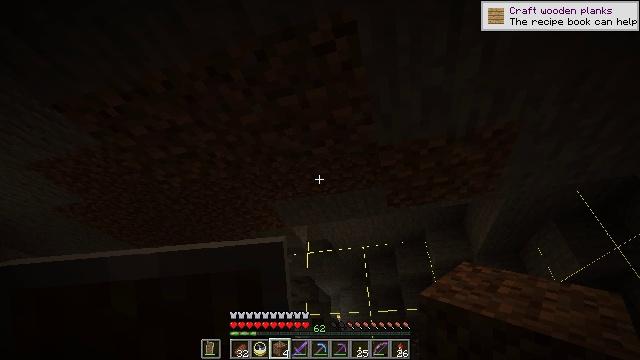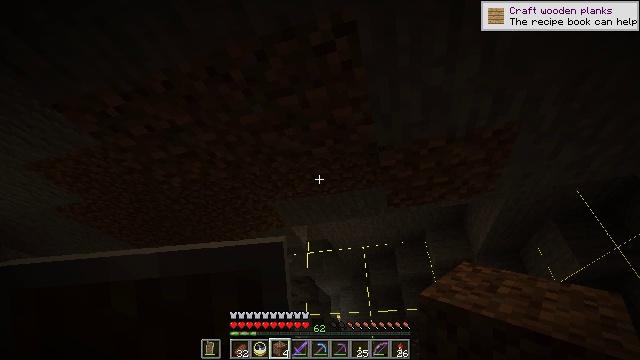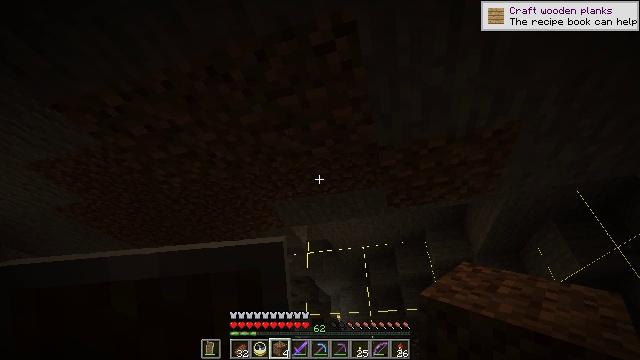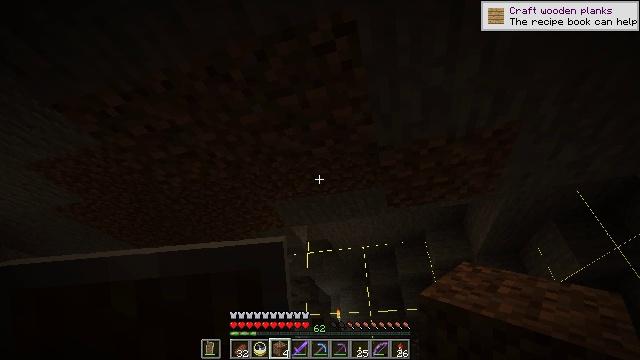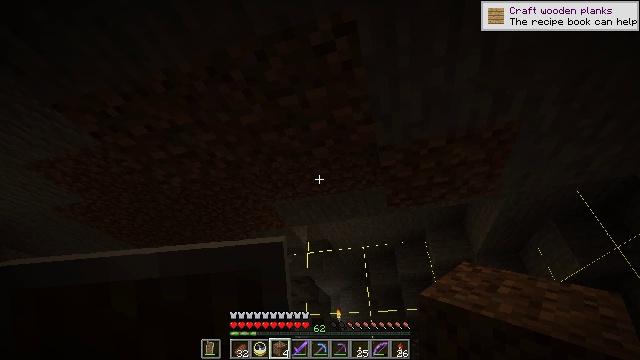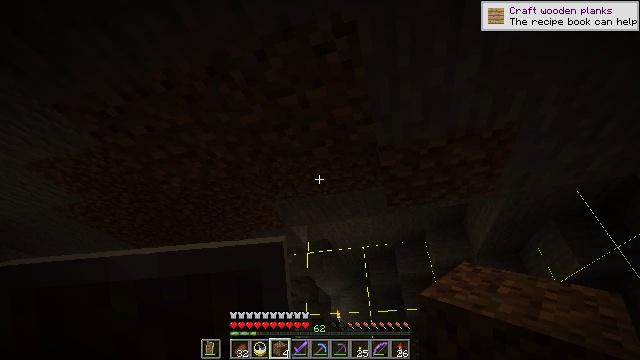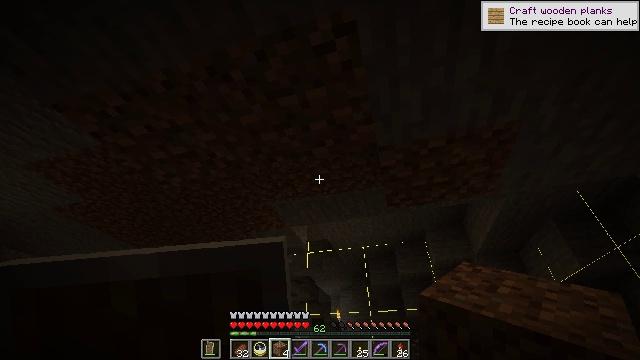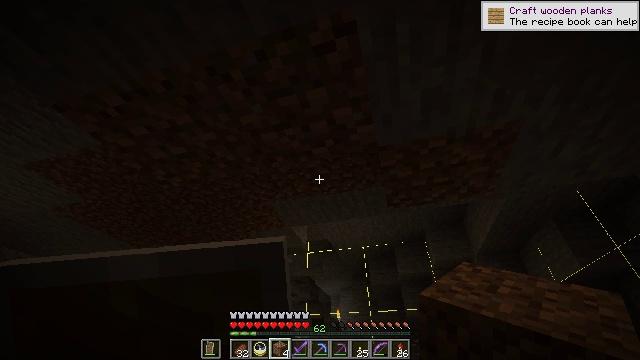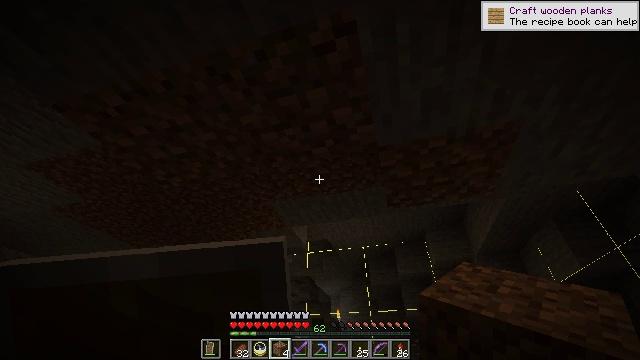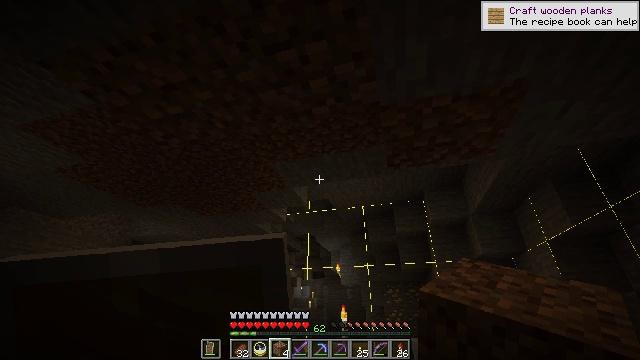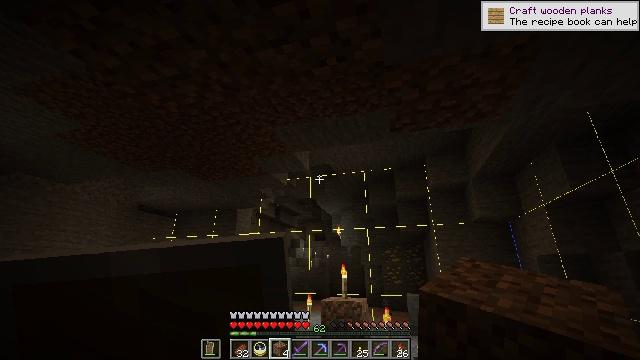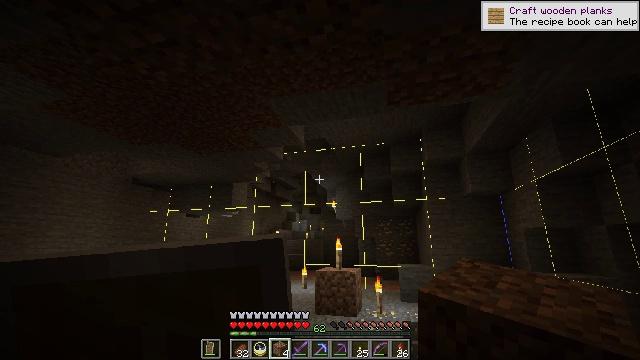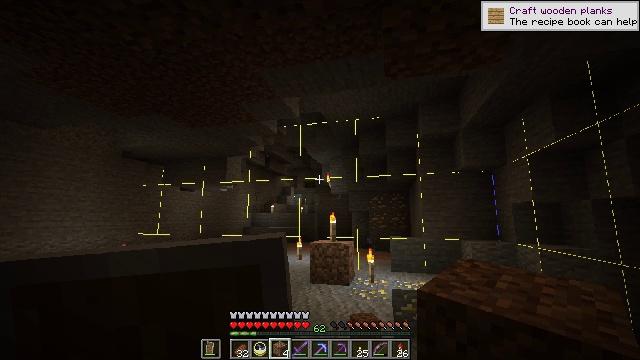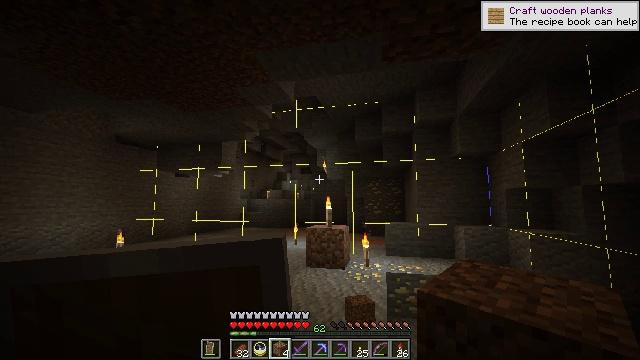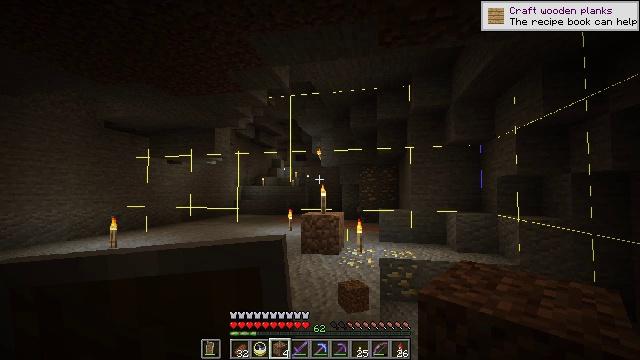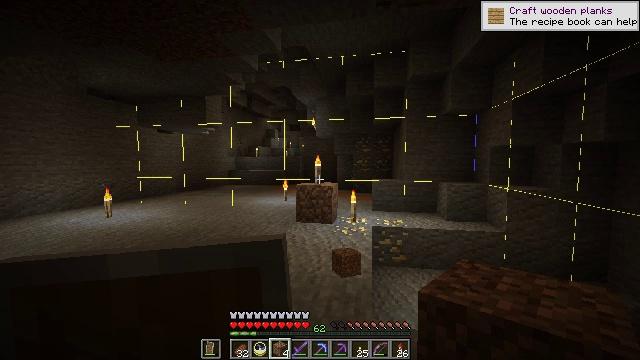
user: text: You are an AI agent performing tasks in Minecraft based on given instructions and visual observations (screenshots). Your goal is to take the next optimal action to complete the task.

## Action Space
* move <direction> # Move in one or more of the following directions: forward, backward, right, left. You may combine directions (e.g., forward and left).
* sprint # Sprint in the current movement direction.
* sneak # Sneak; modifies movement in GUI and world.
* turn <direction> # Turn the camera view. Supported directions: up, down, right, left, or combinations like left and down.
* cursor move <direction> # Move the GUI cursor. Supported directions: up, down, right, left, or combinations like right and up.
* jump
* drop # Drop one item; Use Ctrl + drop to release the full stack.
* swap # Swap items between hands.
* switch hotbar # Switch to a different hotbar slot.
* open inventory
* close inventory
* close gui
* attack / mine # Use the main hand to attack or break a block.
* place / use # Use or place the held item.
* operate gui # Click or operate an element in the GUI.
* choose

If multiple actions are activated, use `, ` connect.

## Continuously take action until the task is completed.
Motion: motion action
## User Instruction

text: Find and mine the gold ore.
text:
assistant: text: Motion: no_op
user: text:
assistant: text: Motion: no_op
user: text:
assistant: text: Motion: no_op
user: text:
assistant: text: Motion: no_op
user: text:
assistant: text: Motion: no_op
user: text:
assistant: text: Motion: no_op
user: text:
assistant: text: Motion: no_op
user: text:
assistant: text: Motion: no_op
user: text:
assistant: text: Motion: turn down
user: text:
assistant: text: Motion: turn down
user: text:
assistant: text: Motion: turn right and down
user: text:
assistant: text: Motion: turn right and down
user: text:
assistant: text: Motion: turn down
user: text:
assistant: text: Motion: turn right and down
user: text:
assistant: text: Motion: turn right and down
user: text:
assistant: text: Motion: turn right and down
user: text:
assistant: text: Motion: turn down
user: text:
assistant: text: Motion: turn down
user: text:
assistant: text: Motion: no_op
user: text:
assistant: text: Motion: no_op
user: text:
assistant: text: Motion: no_op
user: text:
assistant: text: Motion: no_op
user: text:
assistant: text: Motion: no_op
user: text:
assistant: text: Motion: move forward
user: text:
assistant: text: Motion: move forward
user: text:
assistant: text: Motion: move forward
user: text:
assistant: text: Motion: move forward
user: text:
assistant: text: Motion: no_op
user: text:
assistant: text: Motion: no_op
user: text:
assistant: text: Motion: move forward